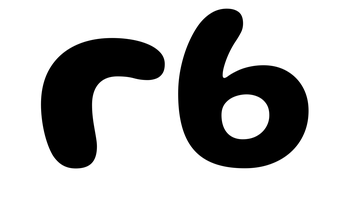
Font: Gluten_SemiBold